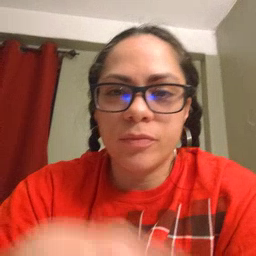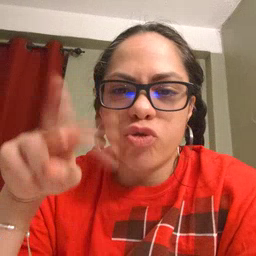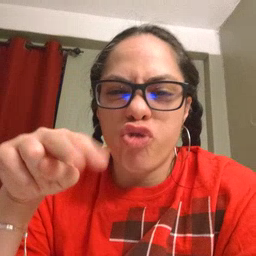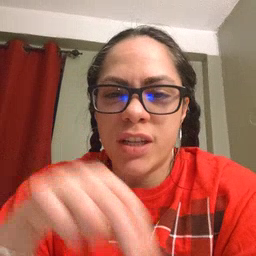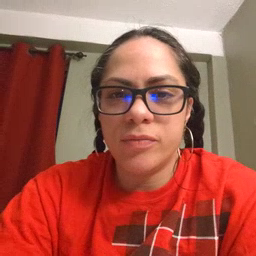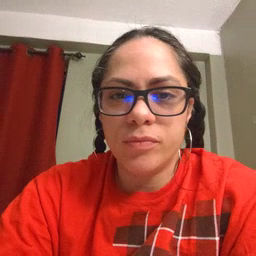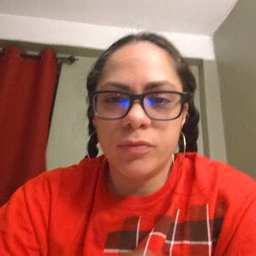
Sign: read